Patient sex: F
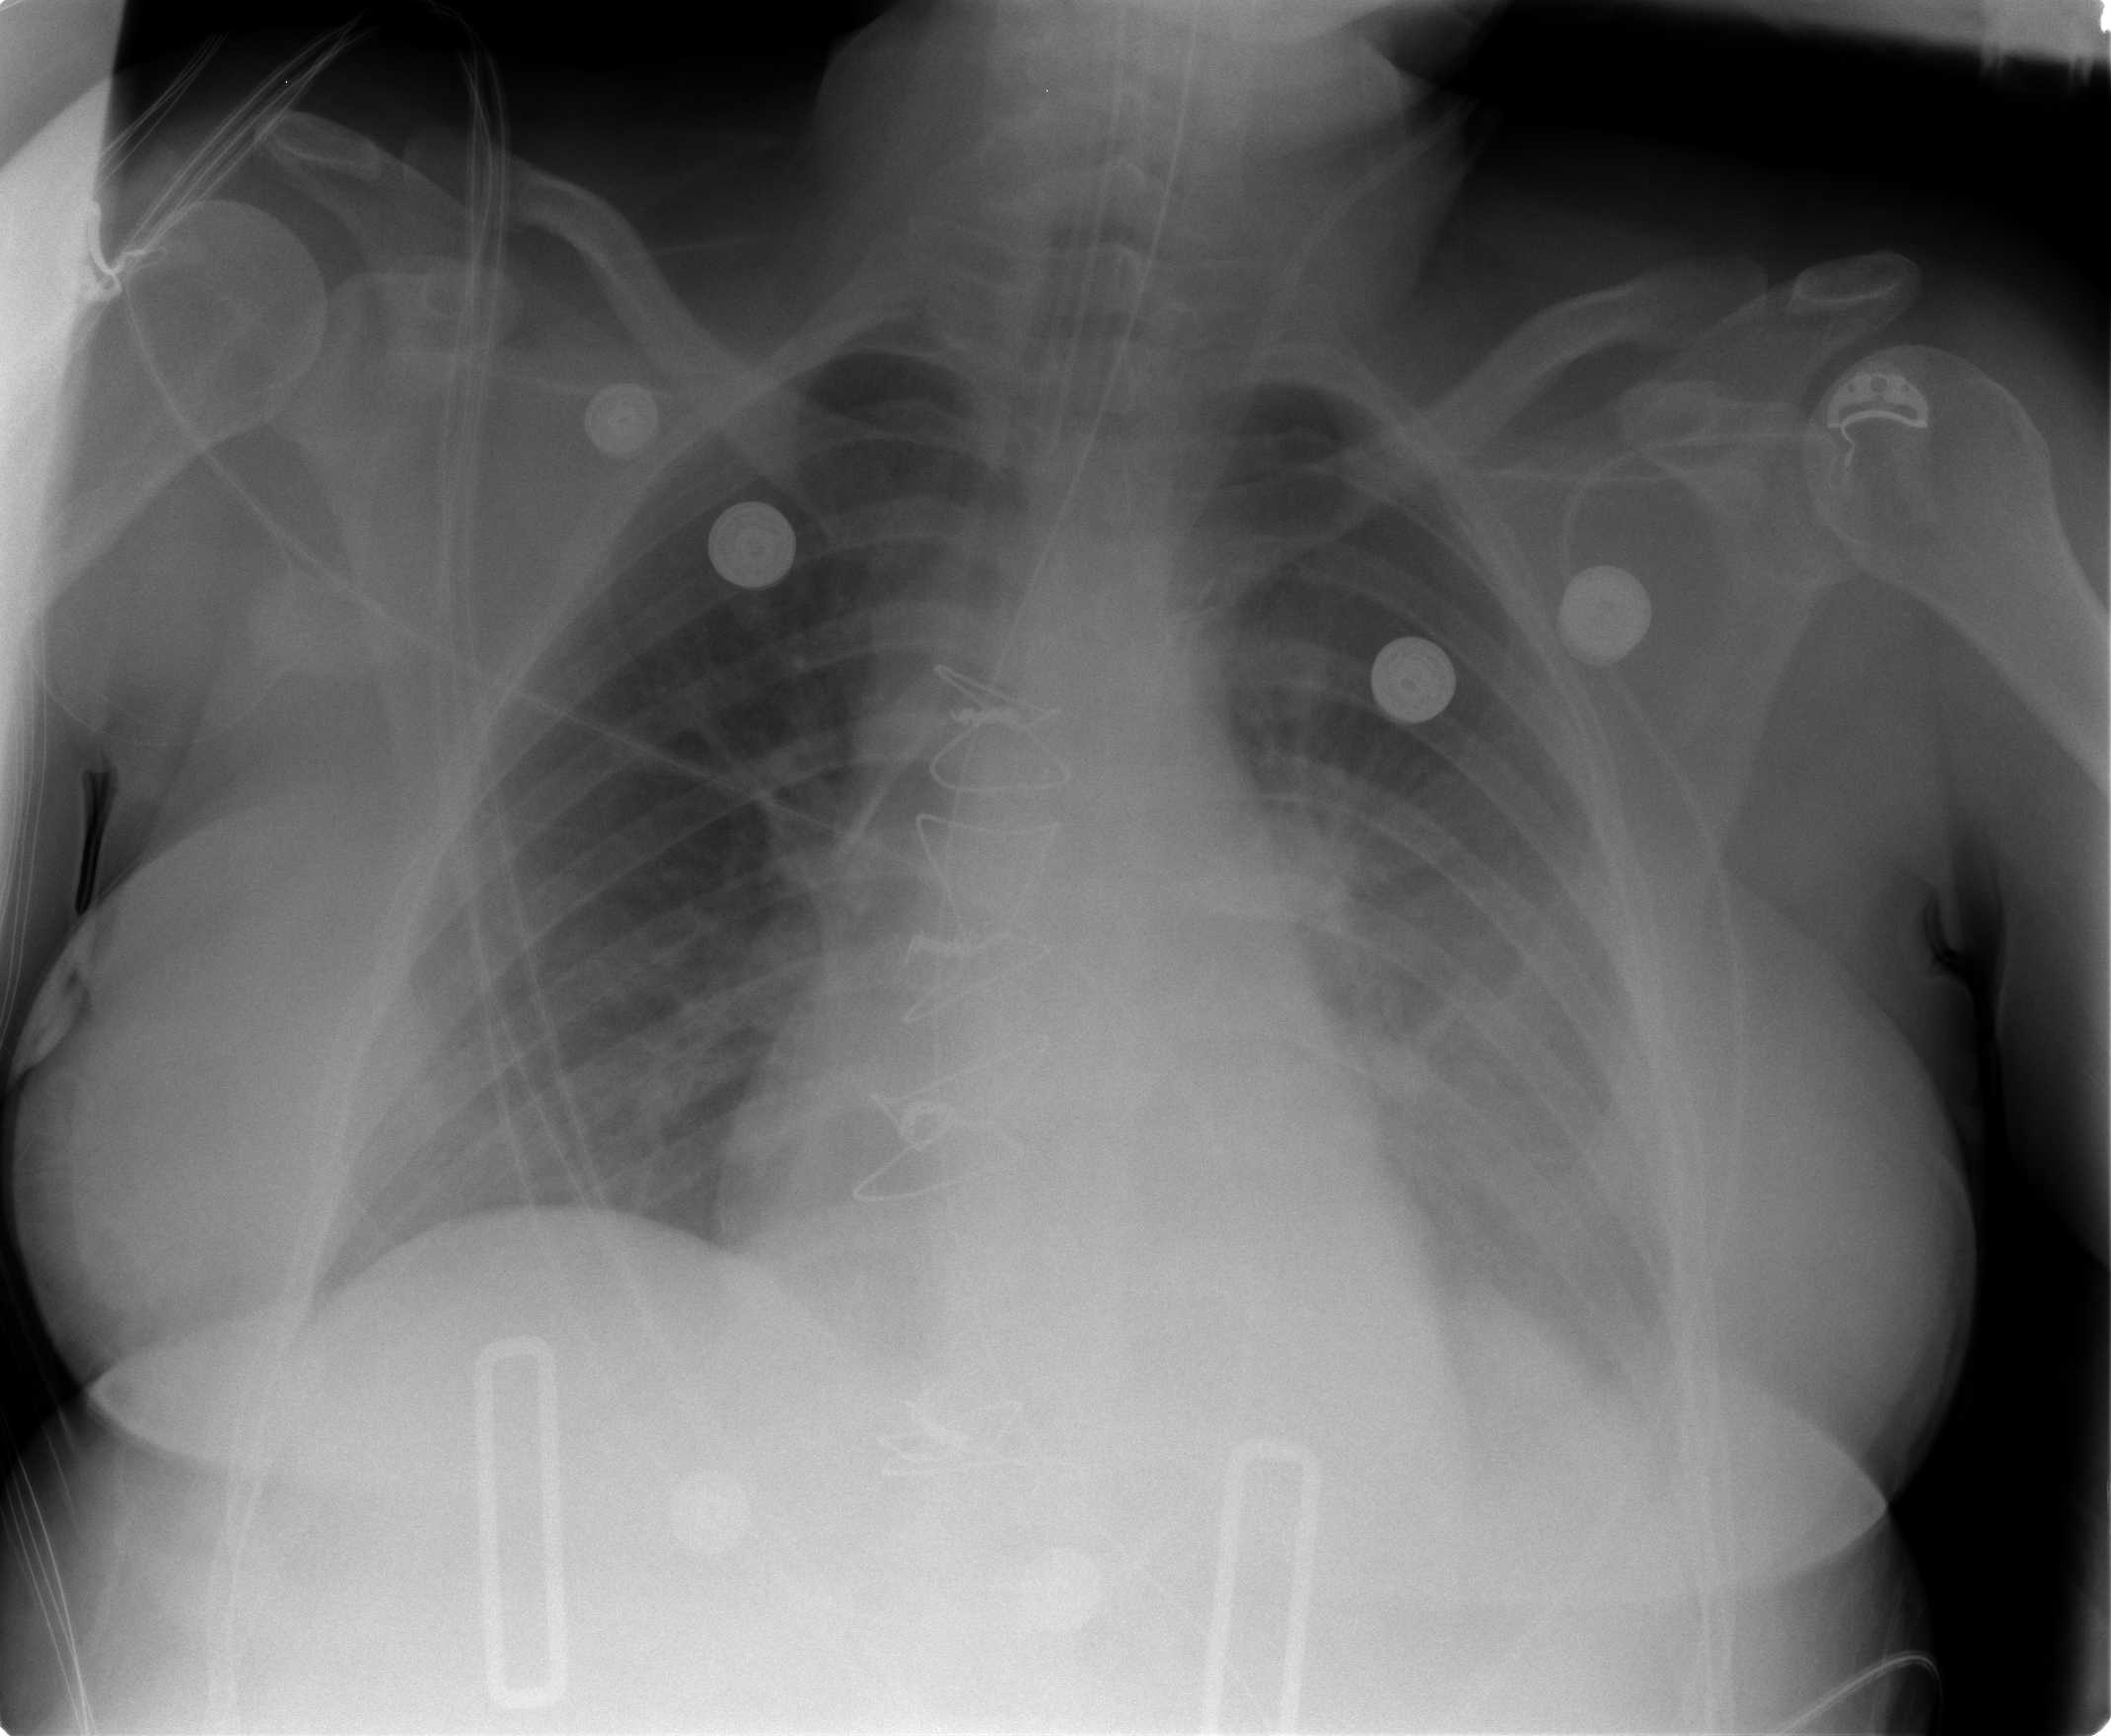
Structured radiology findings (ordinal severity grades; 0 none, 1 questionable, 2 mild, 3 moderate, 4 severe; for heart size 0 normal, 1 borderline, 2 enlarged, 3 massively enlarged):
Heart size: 0
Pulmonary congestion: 2
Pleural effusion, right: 0
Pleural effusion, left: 2
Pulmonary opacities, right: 0
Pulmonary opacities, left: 2
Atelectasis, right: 0
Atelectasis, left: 2